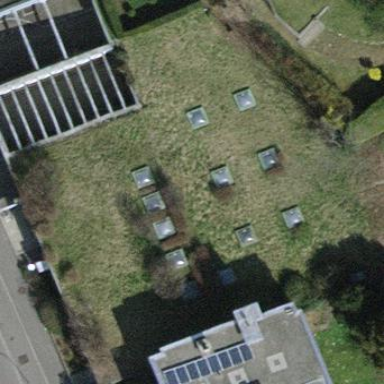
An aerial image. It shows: Post office building.